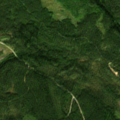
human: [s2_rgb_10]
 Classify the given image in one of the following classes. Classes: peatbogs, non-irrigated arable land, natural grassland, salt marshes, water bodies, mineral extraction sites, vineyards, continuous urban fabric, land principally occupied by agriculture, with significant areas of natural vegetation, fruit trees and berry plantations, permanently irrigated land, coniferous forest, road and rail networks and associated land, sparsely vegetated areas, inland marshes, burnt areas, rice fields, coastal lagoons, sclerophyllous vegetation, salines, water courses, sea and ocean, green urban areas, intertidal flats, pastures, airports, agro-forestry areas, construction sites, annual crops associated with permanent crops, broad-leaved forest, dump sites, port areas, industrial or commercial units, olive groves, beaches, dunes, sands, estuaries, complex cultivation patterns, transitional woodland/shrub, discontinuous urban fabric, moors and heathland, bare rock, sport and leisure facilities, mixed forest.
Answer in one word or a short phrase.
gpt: coniferous forest, mixed forest